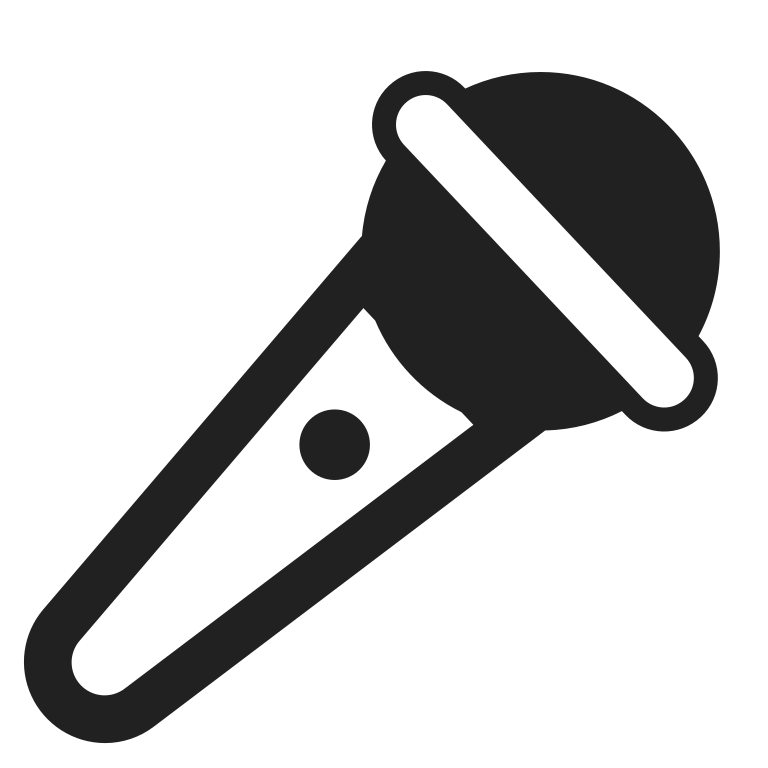
microphone high contrast